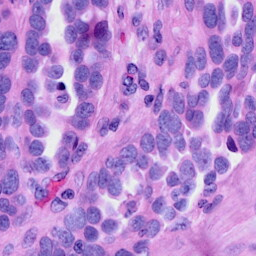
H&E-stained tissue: Ovarian